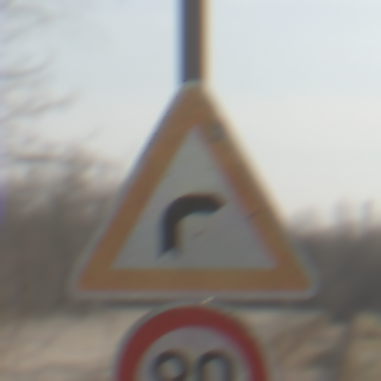
Verkehrszeichen: KurveRechts
Zusatzzeichen unten: Geschwindigkeit80
Umgebung: Outdoor, Nature
Tageszeit: MorningAfternoon
Wetter: PartlyCloudy
Licht: Natural
Jahreszeit: Winter
Kontrast: MediumContrast